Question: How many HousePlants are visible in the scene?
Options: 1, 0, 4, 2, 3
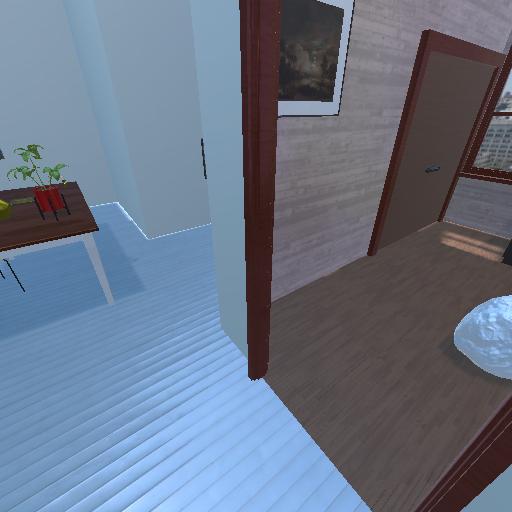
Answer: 1